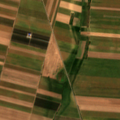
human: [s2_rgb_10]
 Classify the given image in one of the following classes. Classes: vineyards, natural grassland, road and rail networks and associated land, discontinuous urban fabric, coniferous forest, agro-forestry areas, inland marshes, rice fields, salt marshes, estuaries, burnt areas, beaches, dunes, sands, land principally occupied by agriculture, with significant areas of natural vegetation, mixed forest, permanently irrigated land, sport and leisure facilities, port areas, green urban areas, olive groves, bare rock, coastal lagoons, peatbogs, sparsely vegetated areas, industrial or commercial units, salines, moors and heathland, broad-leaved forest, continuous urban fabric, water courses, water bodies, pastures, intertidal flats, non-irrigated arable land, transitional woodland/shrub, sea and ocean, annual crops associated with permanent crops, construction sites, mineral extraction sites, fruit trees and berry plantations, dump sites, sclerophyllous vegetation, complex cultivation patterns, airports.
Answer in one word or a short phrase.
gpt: non-irrigated arable land